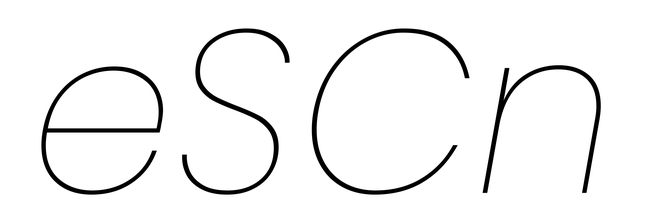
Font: Poppins-ThinItalic